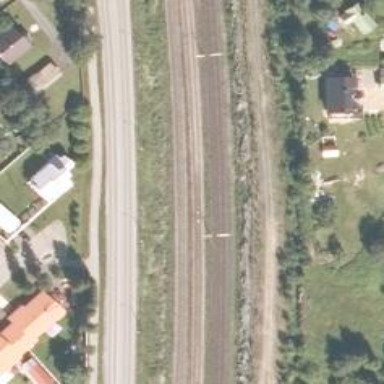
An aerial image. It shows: Railway spur service.